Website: bh-photo
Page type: cart
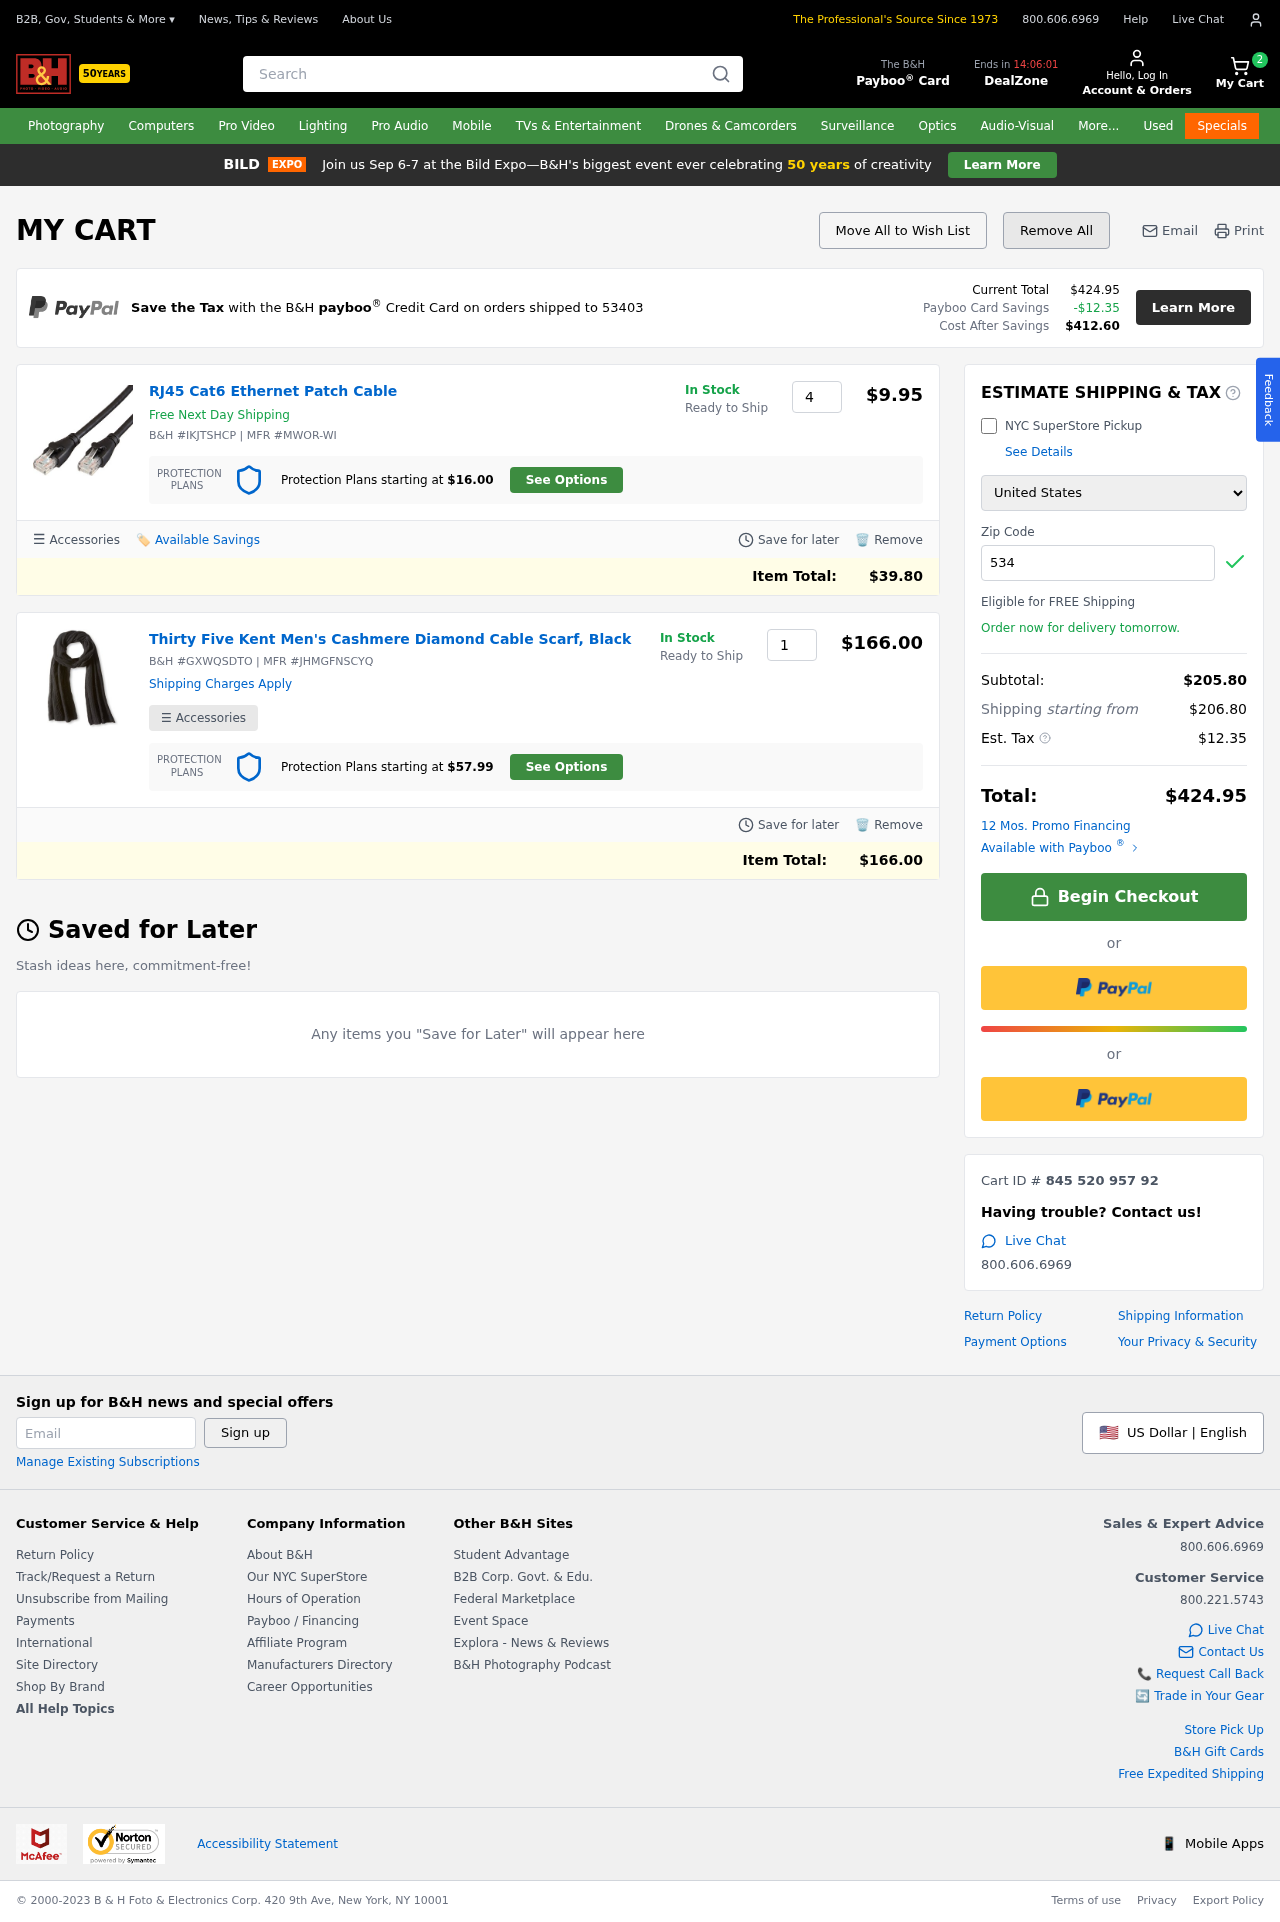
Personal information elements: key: PII_COUNTRY
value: United States
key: PII_POSTCODE
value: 53403
Product elements: key: PRODUCT1_NAME
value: RJ45 Cat6 Ethernet Patch Cable
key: PRODUCT1_PRICE
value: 9.95
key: PRODUCT1_QUANTITY
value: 4
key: PRODUCT2_NAME
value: Thirty Five Kent Men's Cashmere Diamond Cable Scarf, Black
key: PRODUCT2_PRICE
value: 166
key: PRODUCT2_QUANTITY
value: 1
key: PRODUCT1_ITEM_TOTAL
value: $39.80
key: PRODUCT2_ITEM_TOTAL
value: $166.00
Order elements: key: ORDER_NUM_ITEMS
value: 2
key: ORDER_TOTAL
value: $424.95
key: ORDER_TAX
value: -$12.35
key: ORDER_TAX
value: $12.35
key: ORDER_TOTAL_AFTER_SAVINGS
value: $412.60
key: ORDER_SUBTOTAL
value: $205.80
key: ORDER_SHIPPING_COST
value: $206.80
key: ORDER_ID
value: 845 520 957 92
Search elements: key: HEADER_SEARCH
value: Search